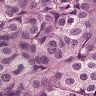
Metastatic tissue present: yes